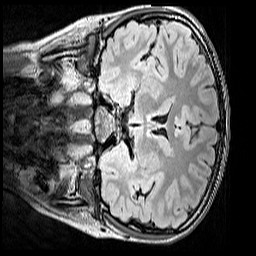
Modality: FLAIR
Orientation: coronal
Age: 10
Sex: male
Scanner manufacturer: siemens
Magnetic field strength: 3 T
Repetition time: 5 s
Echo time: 0.388 s